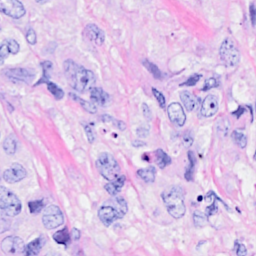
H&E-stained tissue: Breast